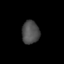
Tissue: lung
Cell type: Endothelial cells
Senescence score: 0.6123
Nuclear area (px): 396
Mean DAPI intensity: 78.106